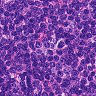
Metastatic tissue present: no